Question: What is the maximum amount of money that can be robbed from the houses? The neighbour houses cannot be robbed at the same time.
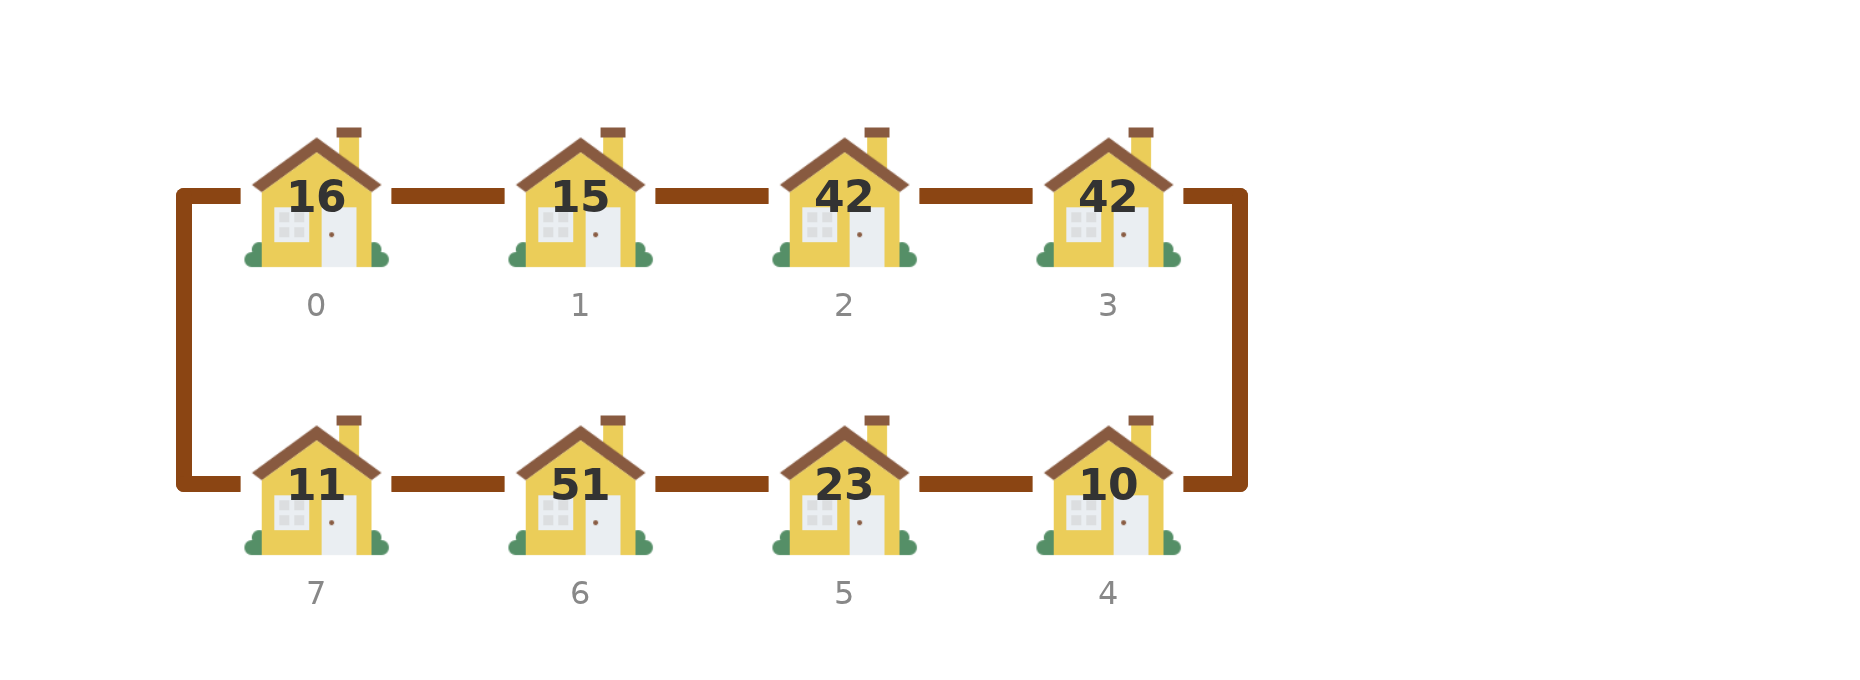
Answer: 119